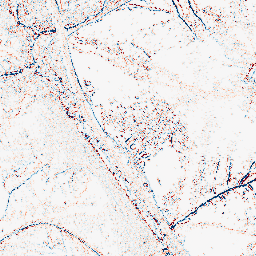
Category: edge_preserving
Decomposition family: median
Decomposition parameters: size: 3
Upsampling method: regularized
Upsampling parameters: scale: 2
lambda_reg: 0.01
Upsampling scale: 2